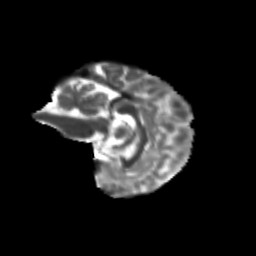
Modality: T2w
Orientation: sagittal
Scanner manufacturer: siemens
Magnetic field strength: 3 T
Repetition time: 9.2 s
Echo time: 0.084 s